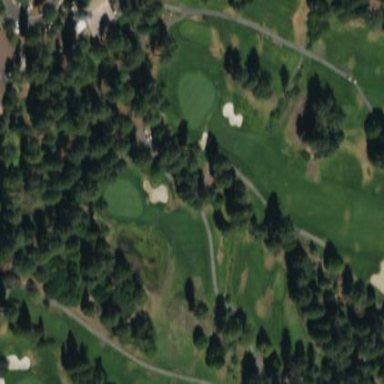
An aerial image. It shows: Rough grassy area used for golf.